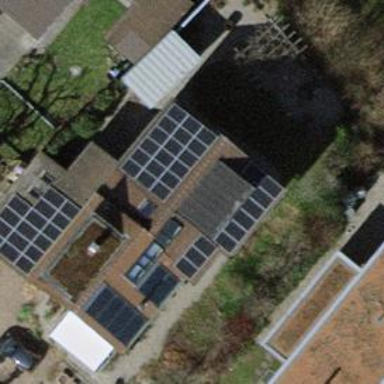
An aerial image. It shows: Solar power generator with photovoltaic panels.